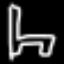
Label: chair